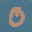
Label: 0